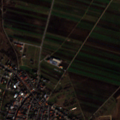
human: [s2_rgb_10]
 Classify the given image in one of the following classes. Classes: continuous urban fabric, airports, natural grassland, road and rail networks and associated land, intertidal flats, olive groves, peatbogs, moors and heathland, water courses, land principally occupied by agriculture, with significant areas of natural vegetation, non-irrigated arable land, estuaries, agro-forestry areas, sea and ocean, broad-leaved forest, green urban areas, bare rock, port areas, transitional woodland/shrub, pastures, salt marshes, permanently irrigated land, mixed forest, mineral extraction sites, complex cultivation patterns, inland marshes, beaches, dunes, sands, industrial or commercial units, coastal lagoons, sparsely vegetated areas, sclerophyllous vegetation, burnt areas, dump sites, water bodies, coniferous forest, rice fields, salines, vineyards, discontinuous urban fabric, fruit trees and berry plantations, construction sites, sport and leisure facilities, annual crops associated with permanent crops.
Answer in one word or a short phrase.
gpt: discontinuous urban fabric, non-irrigated arable land, vineyards, complex cultivation patterns, inland marshes